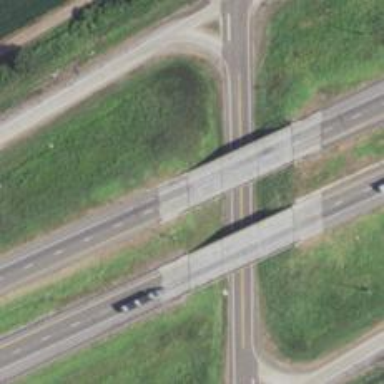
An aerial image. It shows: Beam-structured bridge on motorway.